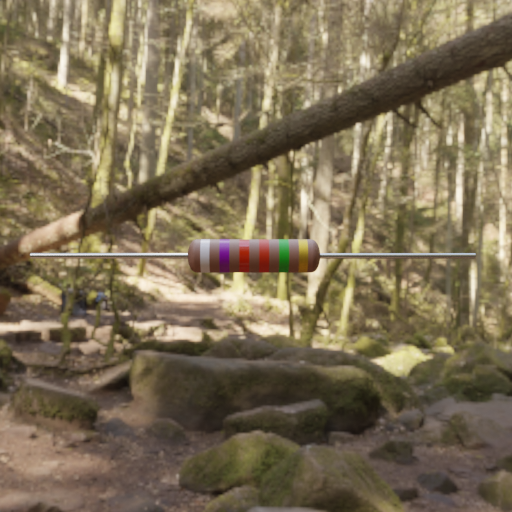
Resistor colour bands (in order): white, violet, red, red, green, gold